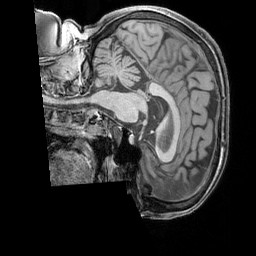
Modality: T1w
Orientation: sagittal
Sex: female
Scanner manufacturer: siemens
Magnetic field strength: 3 T
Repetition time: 2.3 s
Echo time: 0.00226 s